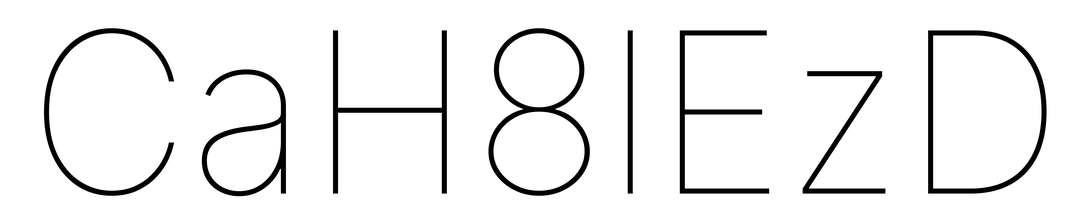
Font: Inter_Thin